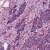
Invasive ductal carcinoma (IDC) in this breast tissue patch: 1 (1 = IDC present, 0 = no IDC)